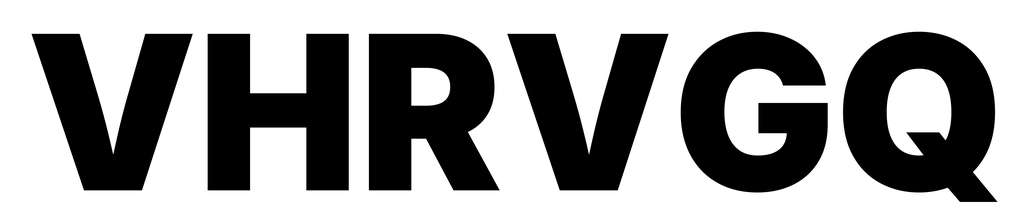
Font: Inter_Black